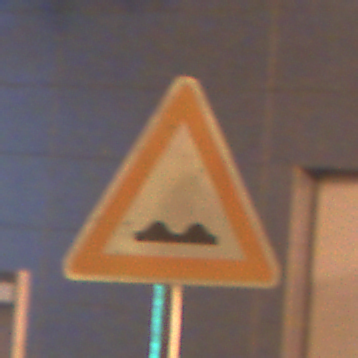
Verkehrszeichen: UnebeneFahrbahn
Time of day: Night
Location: Outdoor (Urban)
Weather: PartlyCloudy
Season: NotSpecified
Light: Artificial